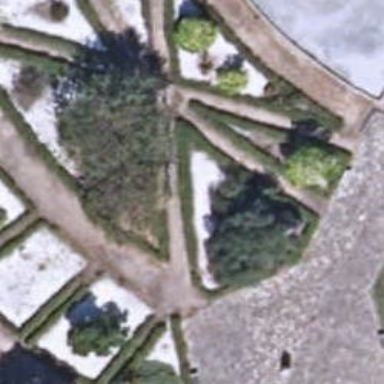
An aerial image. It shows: Garden surrounded by hedge.